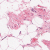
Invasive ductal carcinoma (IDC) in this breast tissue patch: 0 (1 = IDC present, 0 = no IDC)